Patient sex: F
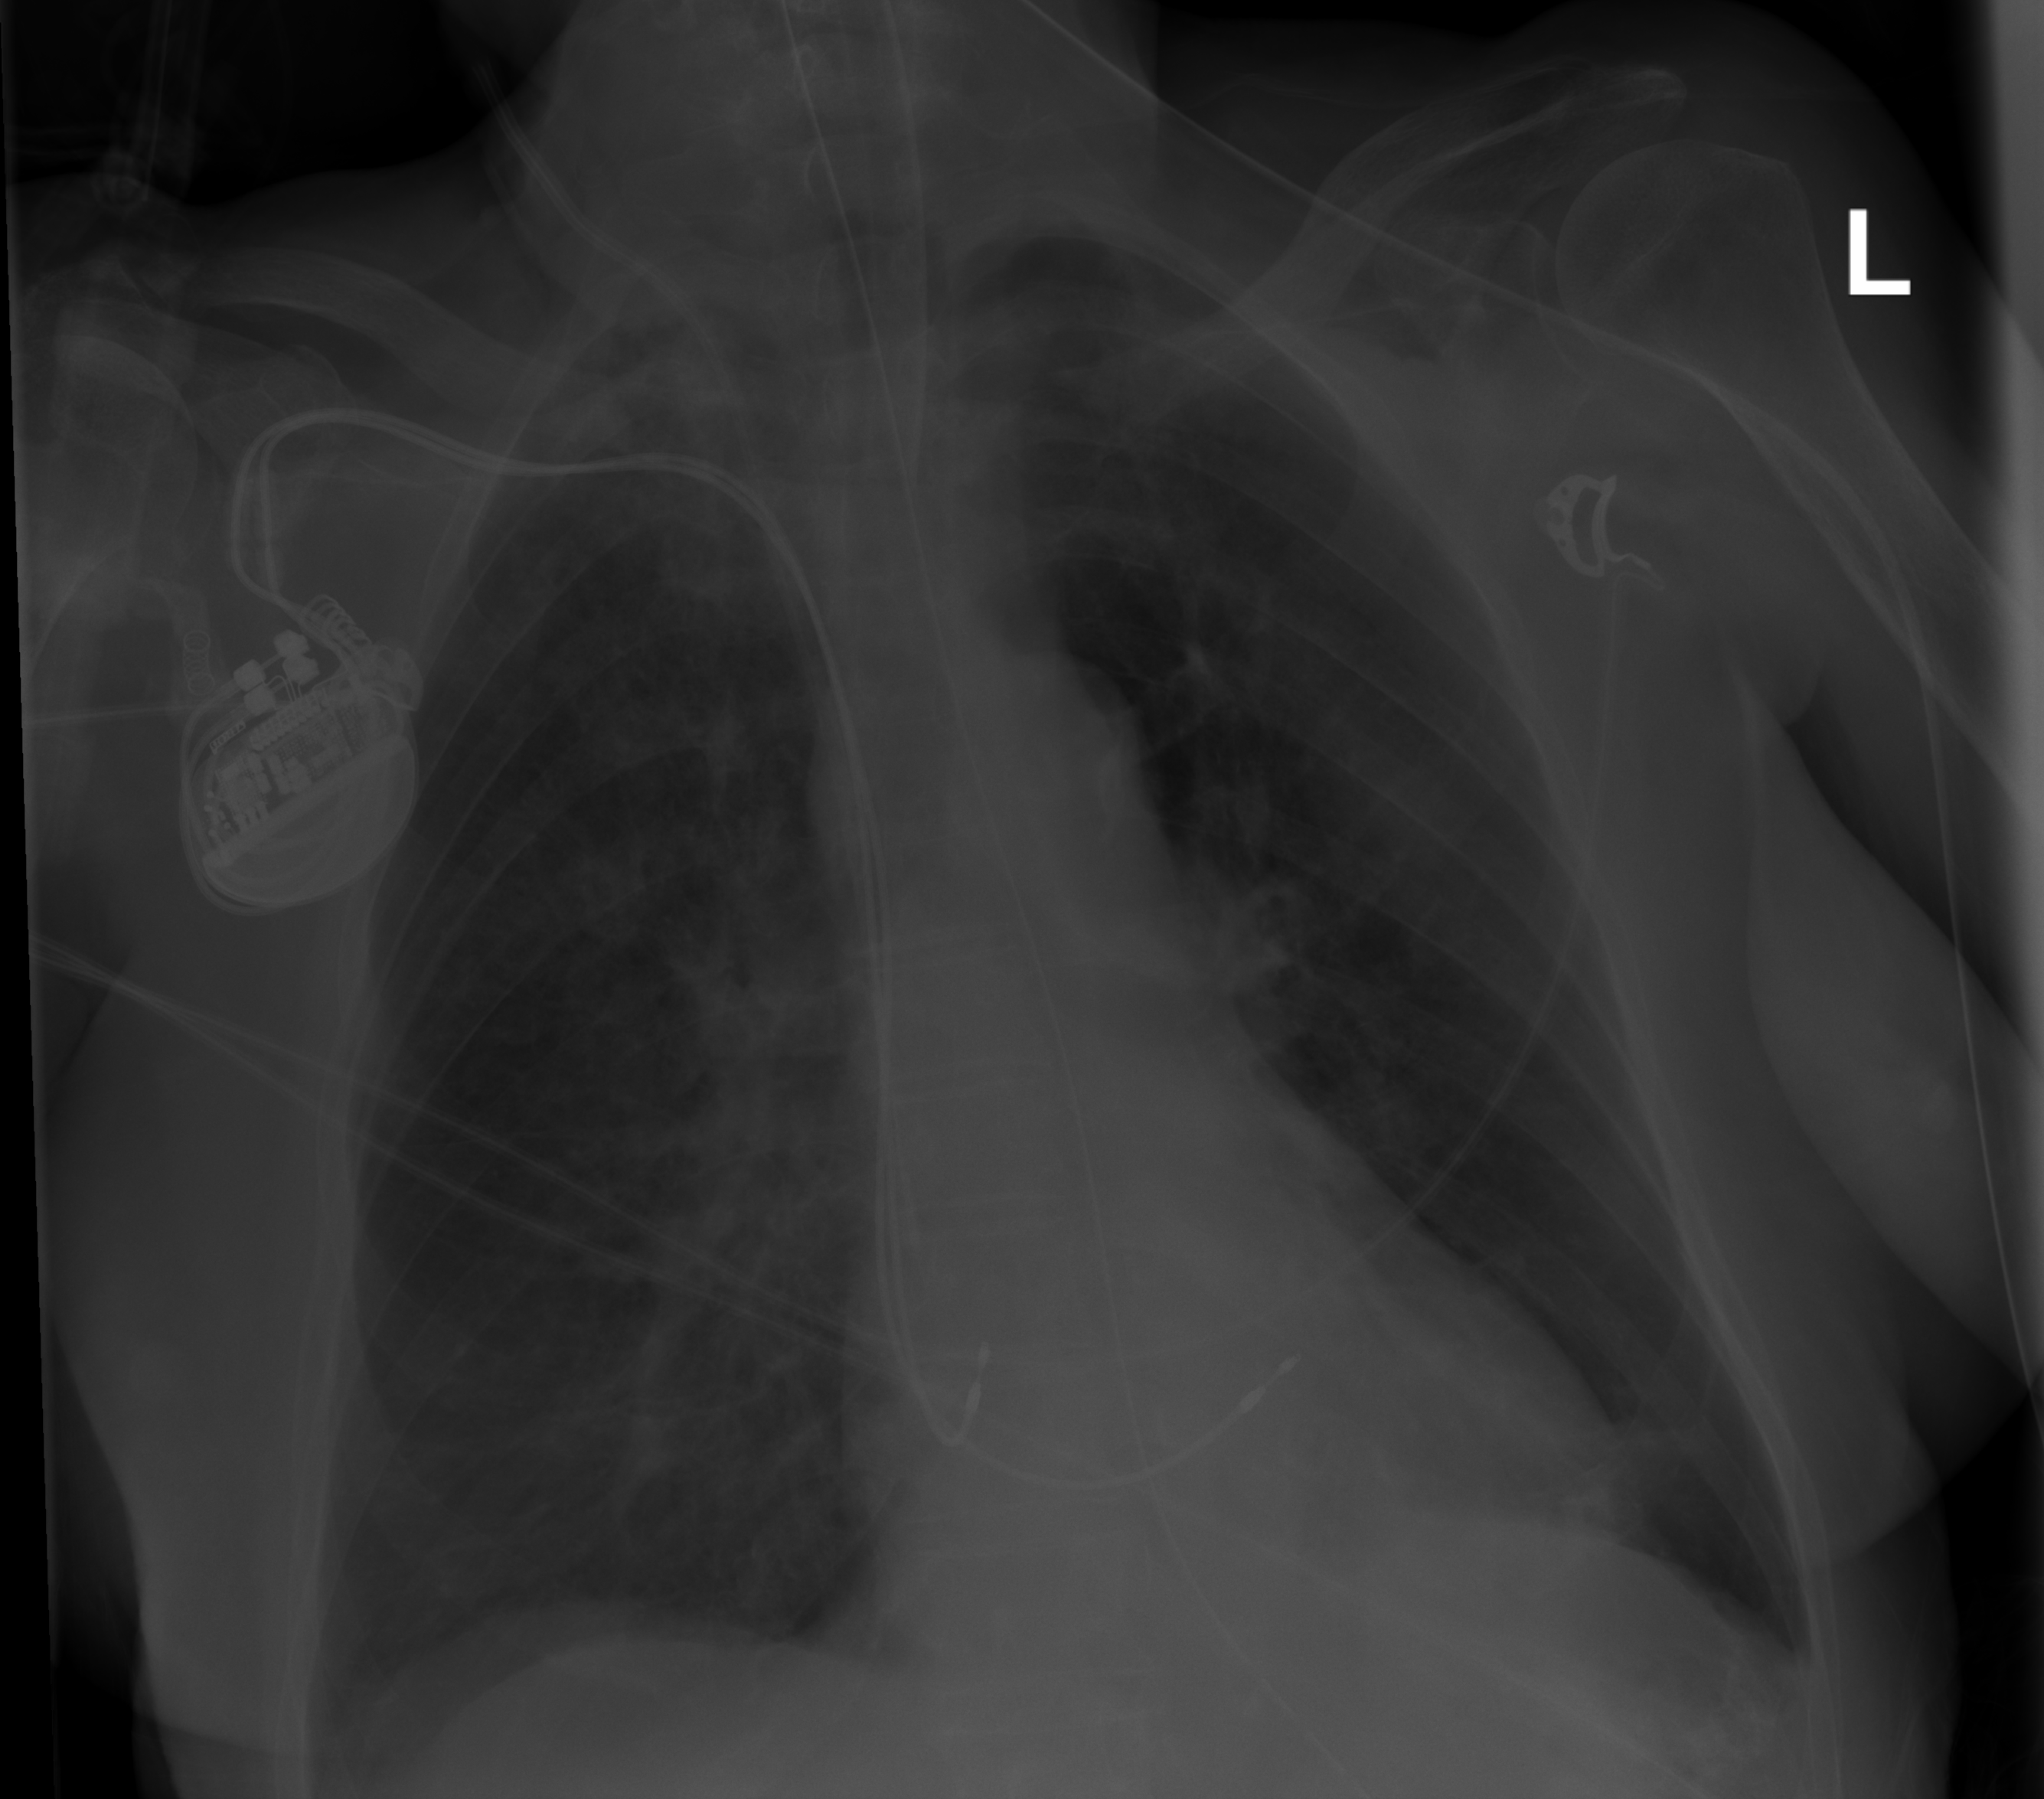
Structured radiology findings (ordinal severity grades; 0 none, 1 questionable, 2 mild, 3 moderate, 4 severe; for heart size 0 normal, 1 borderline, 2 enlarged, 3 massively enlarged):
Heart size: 0
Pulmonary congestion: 2
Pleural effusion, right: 0
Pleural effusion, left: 0
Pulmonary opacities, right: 0
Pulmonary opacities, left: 0
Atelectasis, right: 0
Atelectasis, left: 2